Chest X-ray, PA view. Patient: 61 years old, sex F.
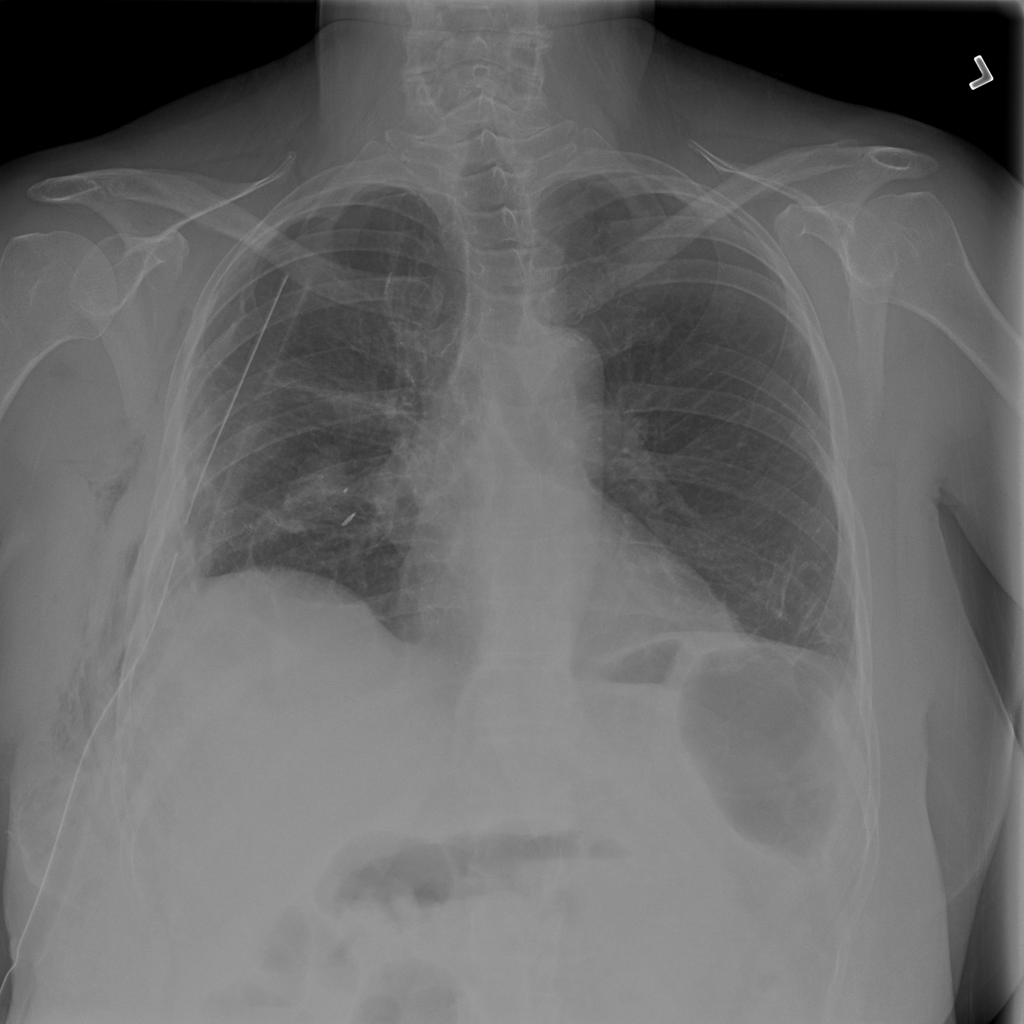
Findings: No Finding